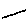
Label: line